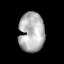
Tissue: lung
Cell type: Epithelial cells
Senescence score: 0.2063
Nuclear area (px): 997
Mean DAPI intensity: 176.302